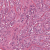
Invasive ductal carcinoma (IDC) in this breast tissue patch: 1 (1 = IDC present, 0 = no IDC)